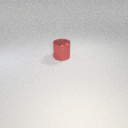
large red metal cylinder